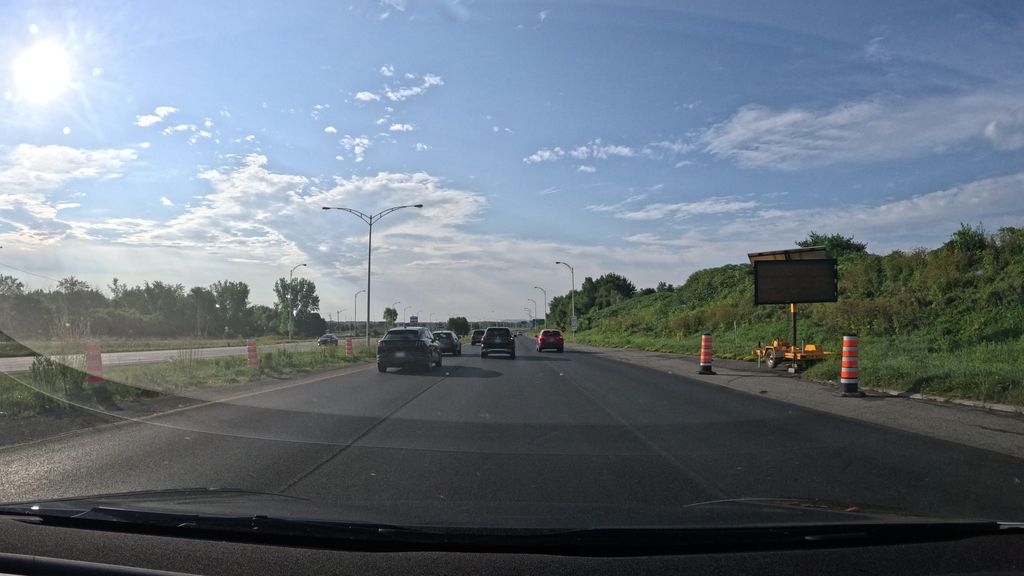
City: montreal